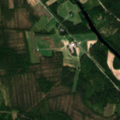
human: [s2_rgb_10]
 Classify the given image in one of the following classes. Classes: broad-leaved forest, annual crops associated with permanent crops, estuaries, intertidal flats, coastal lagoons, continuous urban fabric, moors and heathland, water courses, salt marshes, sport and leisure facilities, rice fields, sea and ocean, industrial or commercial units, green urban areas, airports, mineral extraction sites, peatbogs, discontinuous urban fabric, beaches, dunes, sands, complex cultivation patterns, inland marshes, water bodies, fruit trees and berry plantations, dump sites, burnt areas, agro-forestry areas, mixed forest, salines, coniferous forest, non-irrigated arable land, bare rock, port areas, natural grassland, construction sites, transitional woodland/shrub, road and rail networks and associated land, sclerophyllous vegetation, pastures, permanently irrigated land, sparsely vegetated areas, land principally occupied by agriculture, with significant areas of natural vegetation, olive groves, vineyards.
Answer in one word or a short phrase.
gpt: land principally occupied by agriculture, with significant areas of natural vegetation, coniferous forest, mixed forest, transitional woodland/shrub